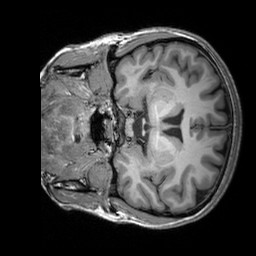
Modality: T1w
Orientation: coronal
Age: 24
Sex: female
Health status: healthy
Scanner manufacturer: siemens
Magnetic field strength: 3 T
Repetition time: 2.3 s
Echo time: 0.00303 s